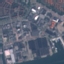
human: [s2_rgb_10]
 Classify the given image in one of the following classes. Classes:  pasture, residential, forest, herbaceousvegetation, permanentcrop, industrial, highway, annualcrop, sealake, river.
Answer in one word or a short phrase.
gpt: Industrial